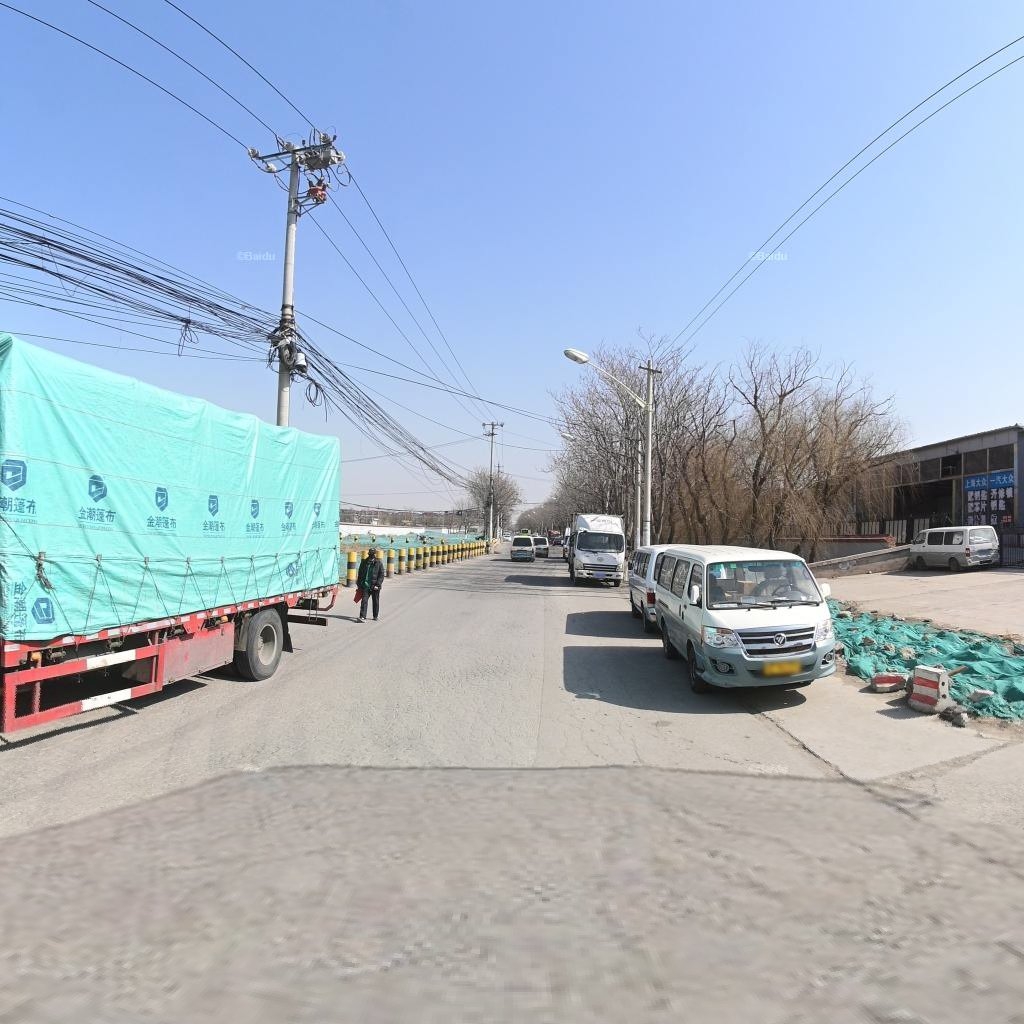
Region: Chaoyang
Road damage annotations: alligator crack